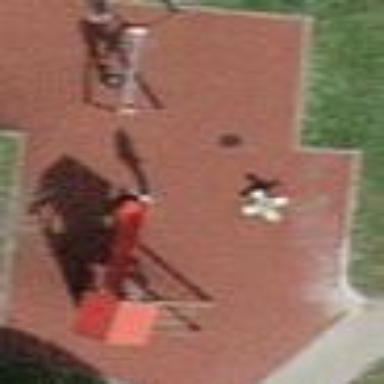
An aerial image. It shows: Playground area for leisure activities on the land.